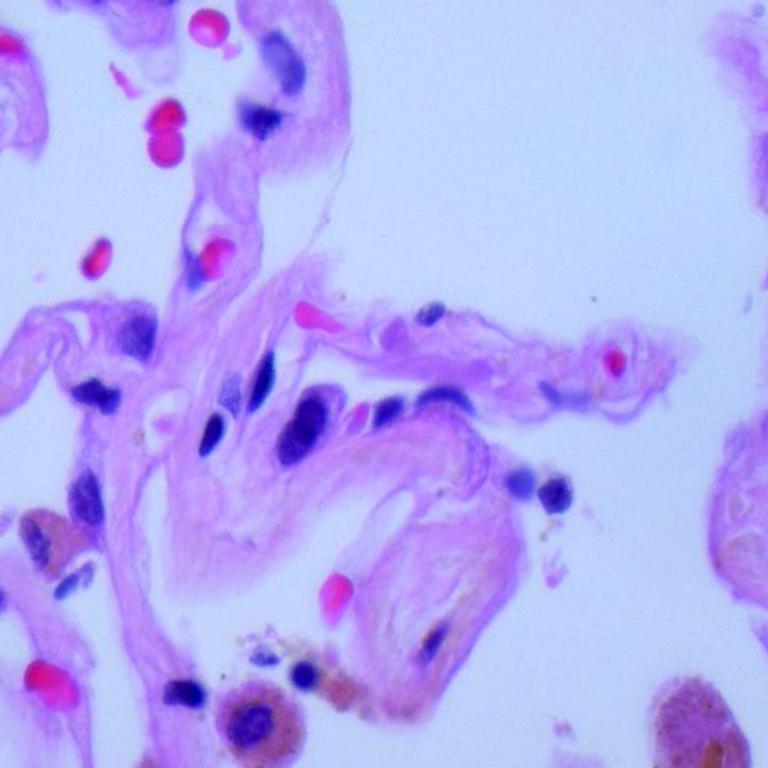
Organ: lung
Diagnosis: benign